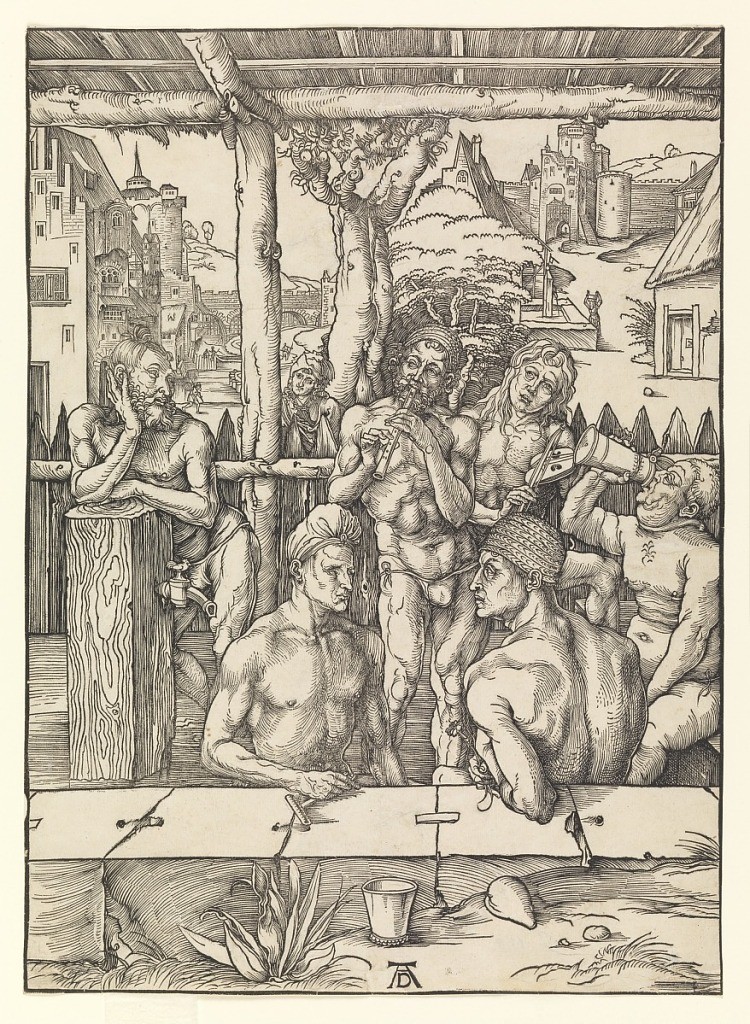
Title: The Bath House
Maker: Albrecht Dürer, German, 1471–1528
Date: ca. 1496
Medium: Woodcut and black ink on off-white laid paper
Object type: Print
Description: An enclosure with 6 men. 2 are playing musical instruments, while another is seated right drinking. Street and buildings can be seen in background. Monogram of Durer lower center.